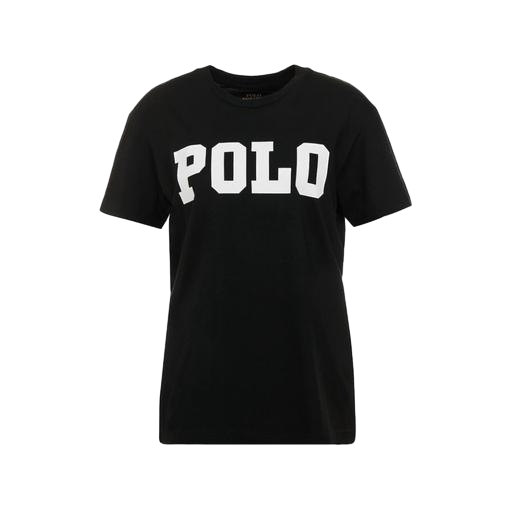
black jersey graphic tee, polo t, graphic jersey tee, white background